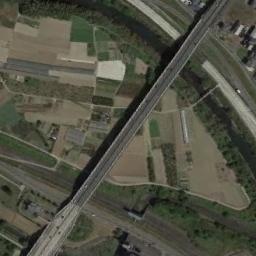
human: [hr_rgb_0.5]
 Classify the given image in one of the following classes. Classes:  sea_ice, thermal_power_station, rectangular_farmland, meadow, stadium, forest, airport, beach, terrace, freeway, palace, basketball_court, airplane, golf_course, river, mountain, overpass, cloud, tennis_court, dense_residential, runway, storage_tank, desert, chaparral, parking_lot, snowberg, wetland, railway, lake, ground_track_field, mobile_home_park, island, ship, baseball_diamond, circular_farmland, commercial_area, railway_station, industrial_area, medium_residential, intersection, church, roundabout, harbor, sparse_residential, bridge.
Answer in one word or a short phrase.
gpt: bridge